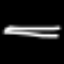
Label: pencil